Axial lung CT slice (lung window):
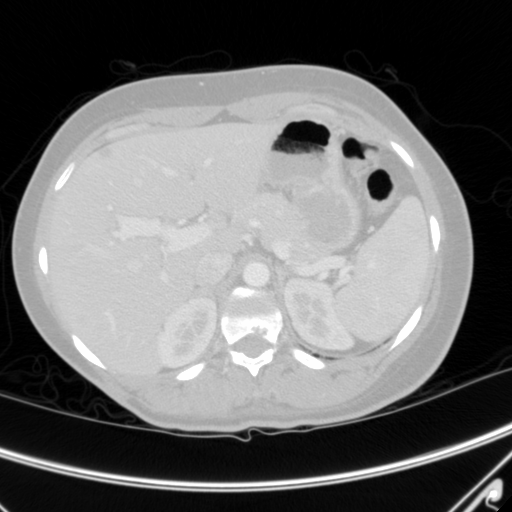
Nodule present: no